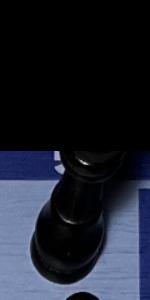
Label: King_Black